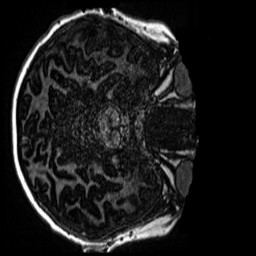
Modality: MP2RAGE
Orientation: axial
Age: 11
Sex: male
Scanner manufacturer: siemens
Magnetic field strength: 3 T
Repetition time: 4 s
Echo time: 0.00299 s